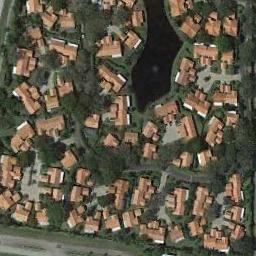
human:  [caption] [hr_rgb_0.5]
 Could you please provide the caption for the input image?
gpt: The houses in the residential area are arranged in an arc .

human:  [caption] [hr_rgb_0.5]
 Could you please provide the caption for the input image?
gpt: In densely populated areas there are many roads and trees and circularly arranged houses around a lake .

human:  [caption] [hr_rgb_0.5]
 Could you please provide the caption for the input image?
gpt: A dense residential area has lots of trees and houses of the same style while a lake is surrounded by houses .

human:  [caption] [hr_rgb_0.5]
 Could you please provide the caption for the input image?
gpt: The dense residential is on the grass next to the lake and some trees .

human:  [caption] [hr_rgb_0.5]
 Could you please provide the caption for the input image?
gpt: There are many brown buildings with green trees around on dense residential area .